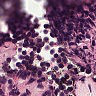
Metastatic tissue present: no